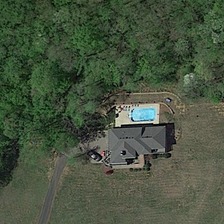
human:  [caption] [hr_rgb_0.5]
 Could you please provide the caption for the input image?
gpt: a large number of trees were planted around the house .

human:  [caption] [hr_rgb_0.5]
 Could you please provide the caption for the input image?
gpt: the open-air swimming pool was built next to the house .

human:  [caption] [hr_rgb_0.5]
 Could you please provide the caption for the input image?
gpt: the open-air swimming pool was built next to the house .

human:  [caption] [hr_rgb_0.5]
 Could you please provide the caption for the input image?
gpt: a large number of trees were planted around the house .

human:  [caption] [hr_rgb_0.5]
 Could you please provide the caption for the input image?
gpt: a large number of trees were planted around the house .